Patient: sex M, age 60
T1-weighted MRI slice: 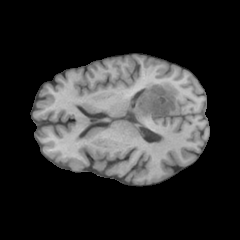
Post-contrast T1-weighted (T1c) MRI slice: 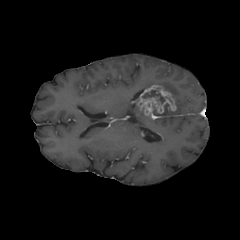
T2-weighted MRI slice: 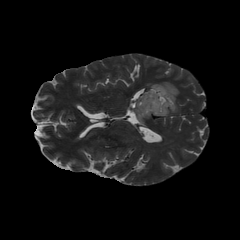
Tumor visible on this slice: yes
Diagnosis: Glioblastoma, IDH-wildtype
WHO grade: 4